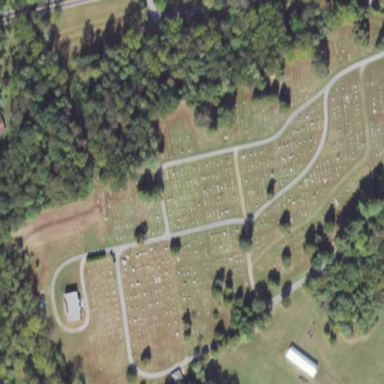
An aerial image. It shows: Cemetery.